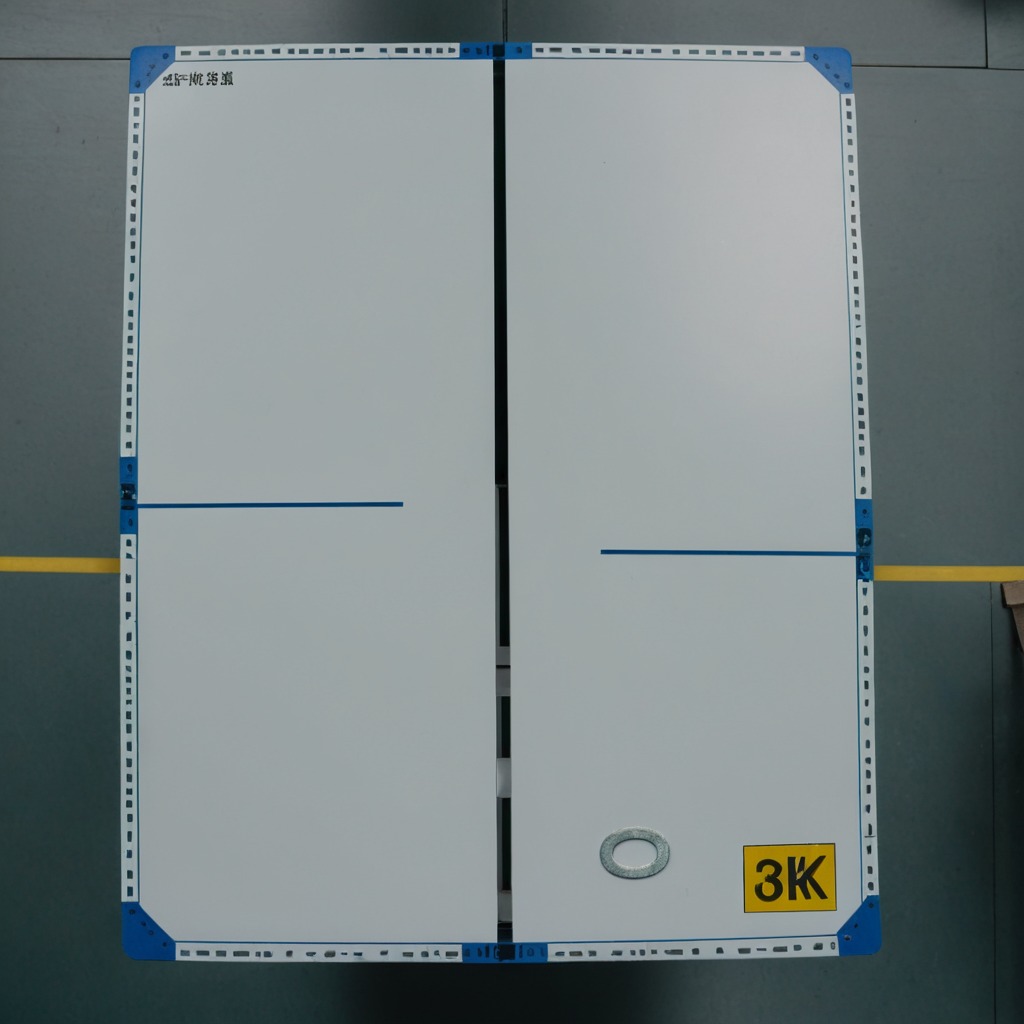
A flat metal washer is lying on the toolbox surface.